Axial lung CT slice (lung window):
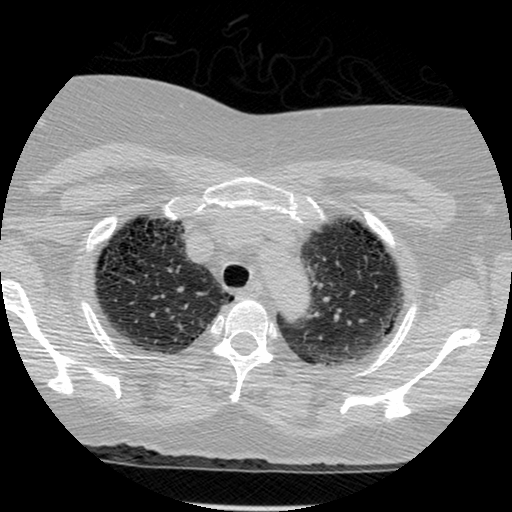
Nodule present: no